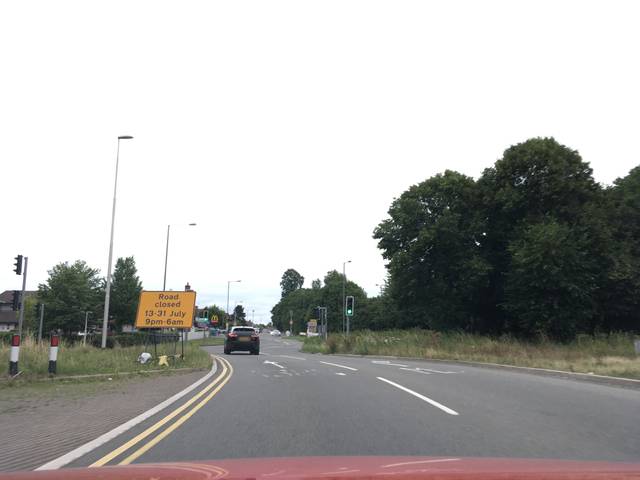
Region: United Kingdom
Coordinates: 52.288, -2.12